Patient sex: M
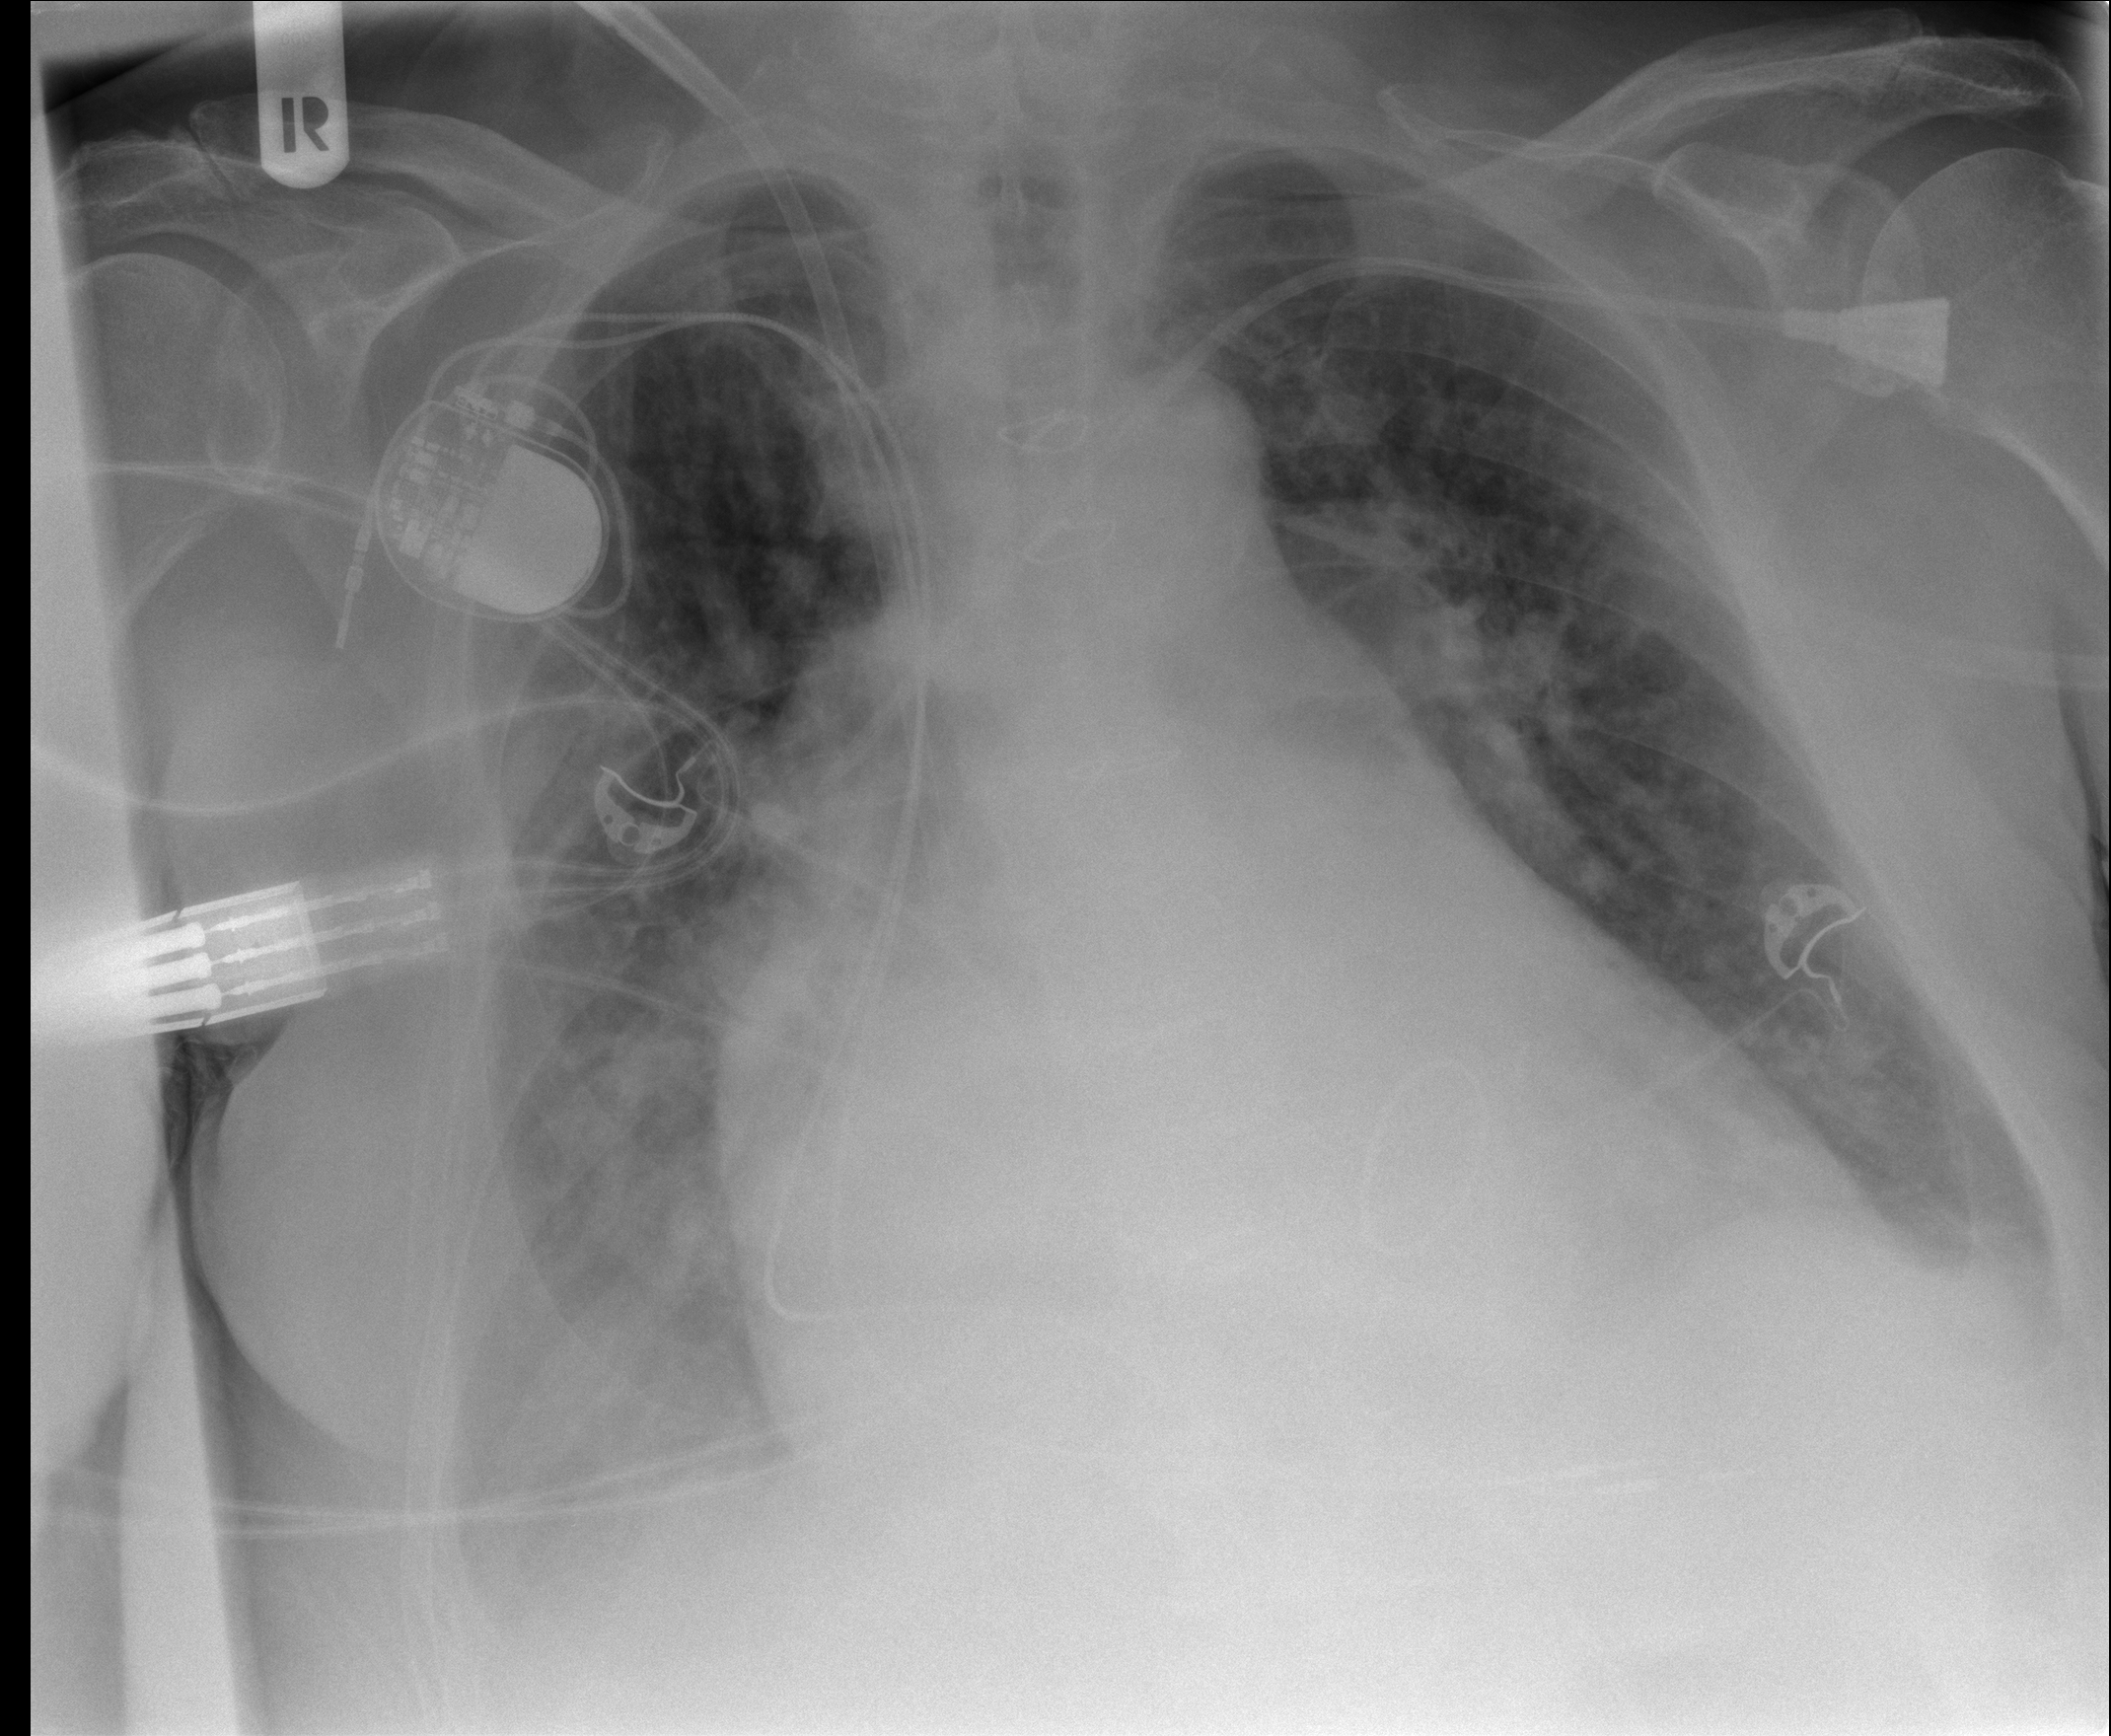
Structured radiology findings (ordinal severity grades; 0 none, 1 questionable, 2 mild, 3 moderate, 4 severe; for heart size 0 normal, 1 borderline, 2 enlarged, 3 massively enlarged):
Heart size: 3
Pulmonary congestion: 1
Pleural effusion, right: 2
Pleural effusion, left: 2
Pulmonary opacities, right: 2
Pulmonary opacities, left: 0
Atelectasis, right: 2
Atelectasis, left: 2